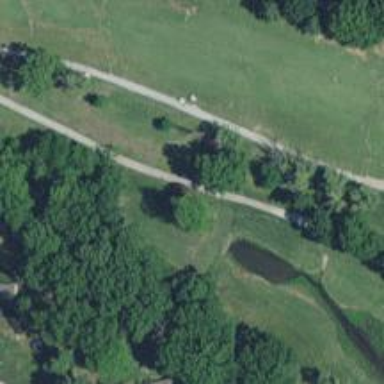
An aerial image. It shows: Golf tee.